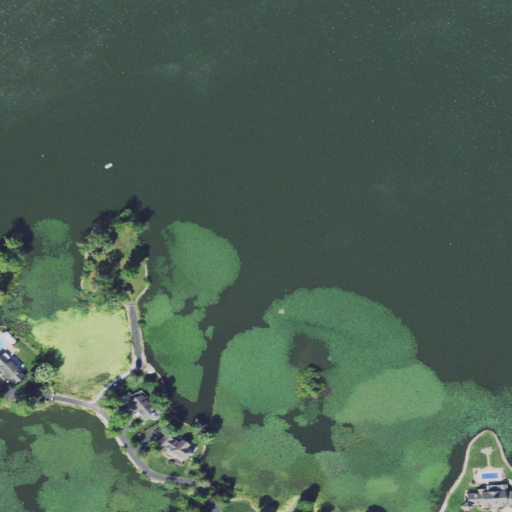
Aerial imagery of island in Ohio named Peterson Island containing open water, deciduous forest, herbaceous wetlands, pasture, grassland, medium intensity development, and low intensity development